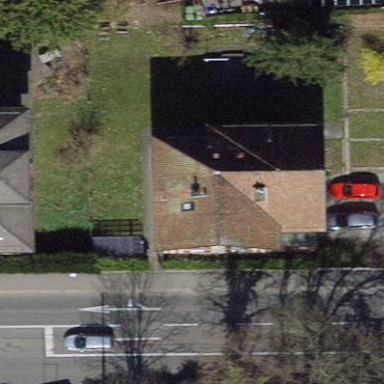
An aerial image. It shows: Gabled roof tile apartment building.